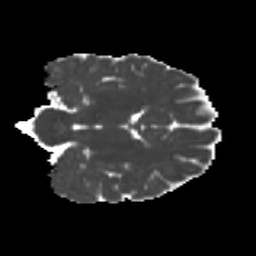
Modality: MD
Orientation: coronal
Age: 21
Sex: male
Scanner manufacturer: ge
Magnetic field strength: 3 T
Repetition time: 7.8 s
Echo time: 0.0606 s